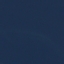
Land use / land cover: SeaLake